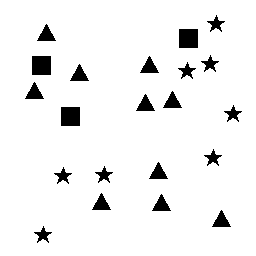
Squares: 3
Triangles: 10
Stars: 8
Total shapes: 21